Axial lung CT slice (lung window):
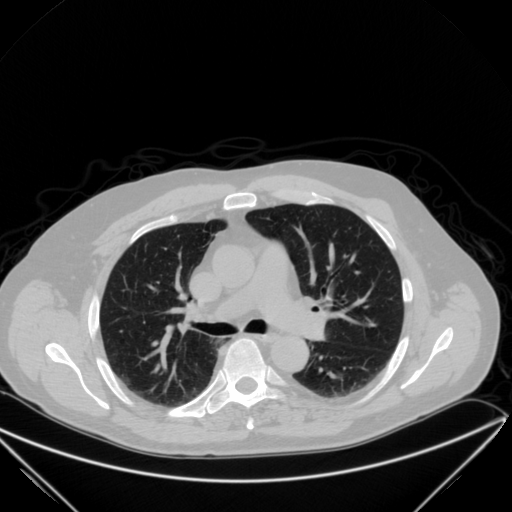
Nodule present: no